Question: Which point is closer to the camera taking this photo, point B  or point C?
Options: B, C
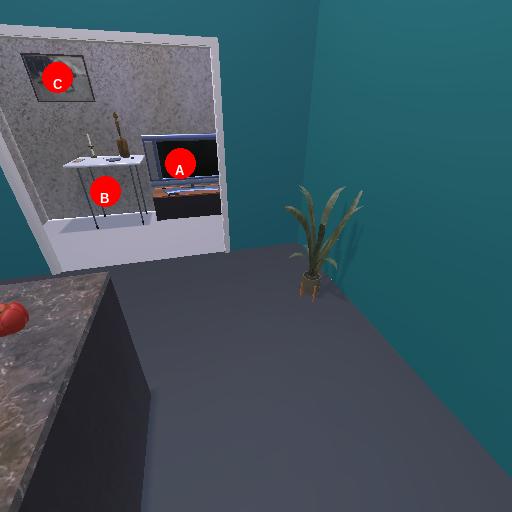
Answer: B